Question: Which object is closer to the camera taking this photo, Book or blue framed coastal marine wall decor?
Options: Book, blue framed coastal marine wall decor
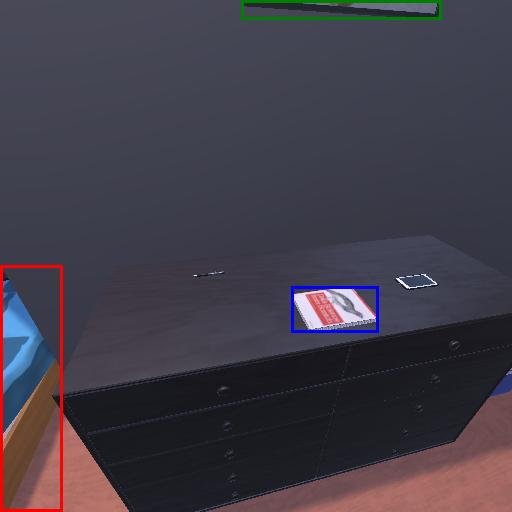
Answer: Book